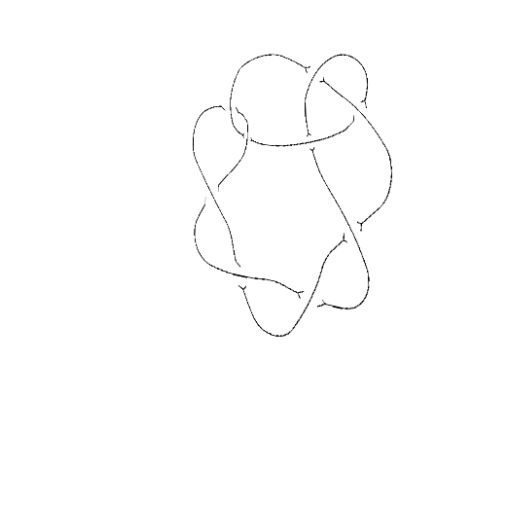
Crossing number: 9